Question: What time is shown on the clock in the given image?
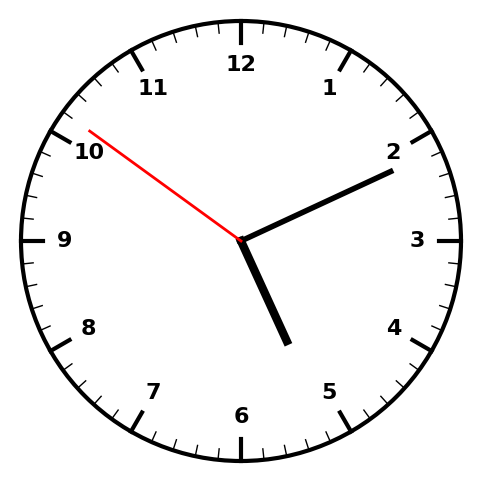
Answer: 05:10:51